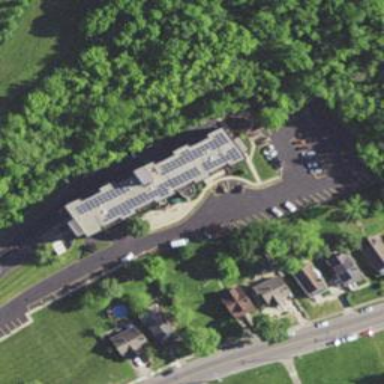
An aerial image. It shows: Nursing home building.